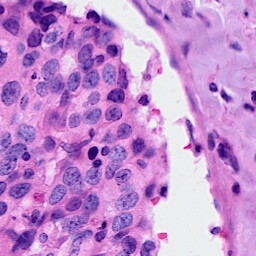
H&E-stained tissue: Breast